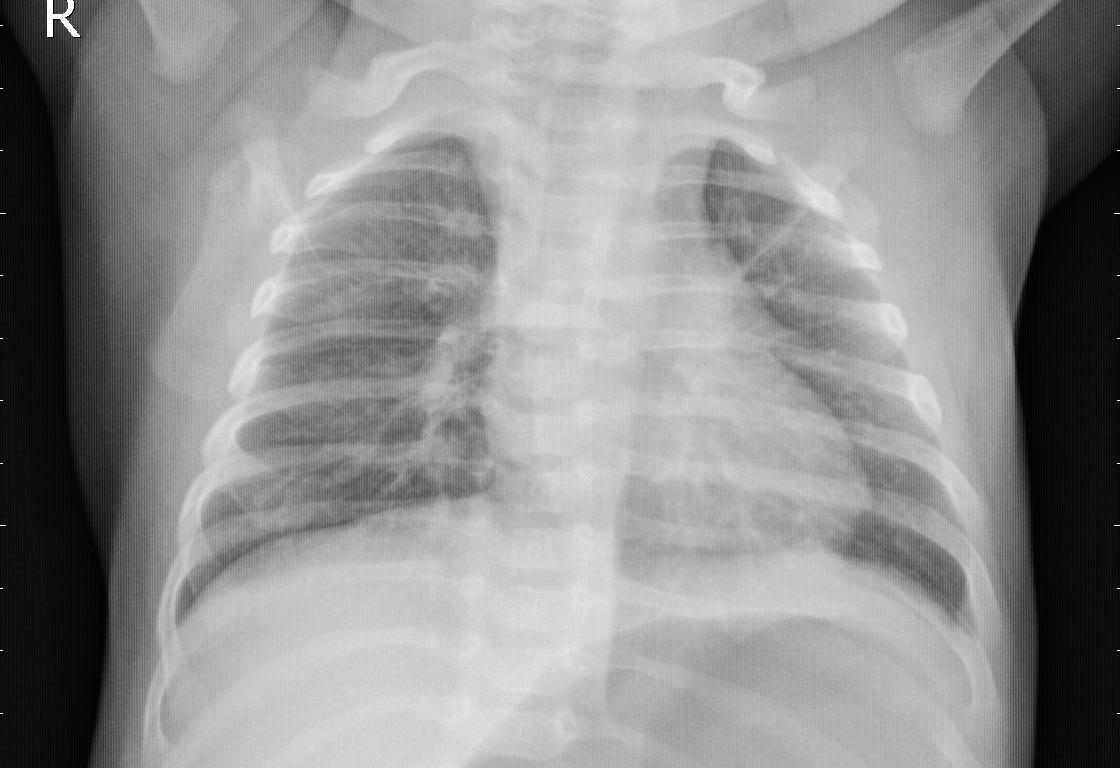
Diagnosis: PNEUMONIA